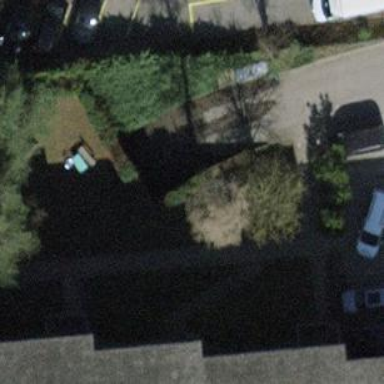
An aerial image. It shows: Parking entrance.